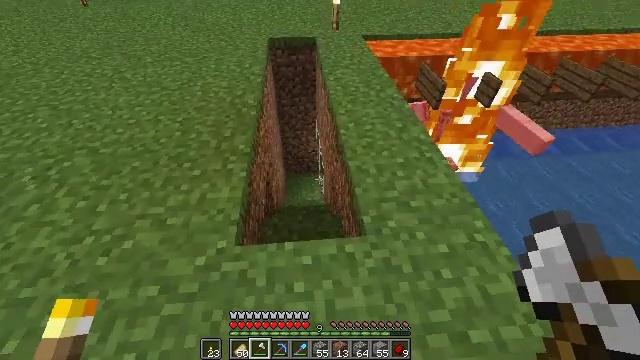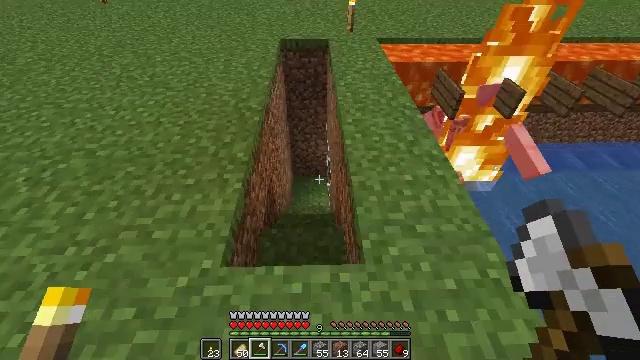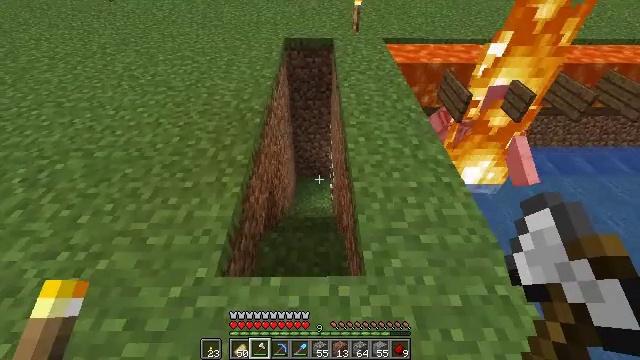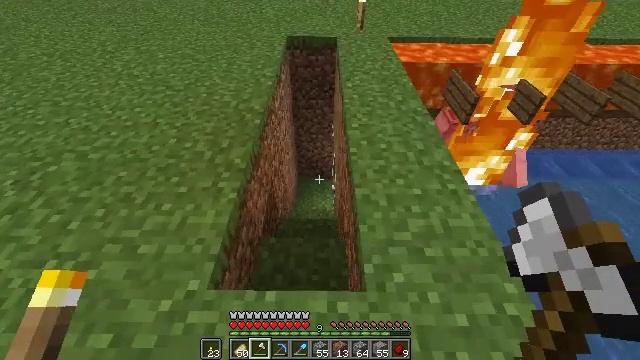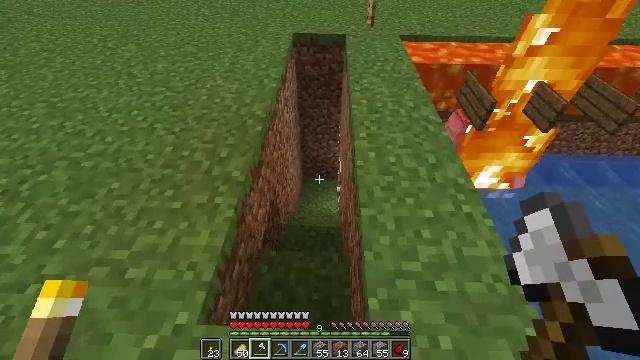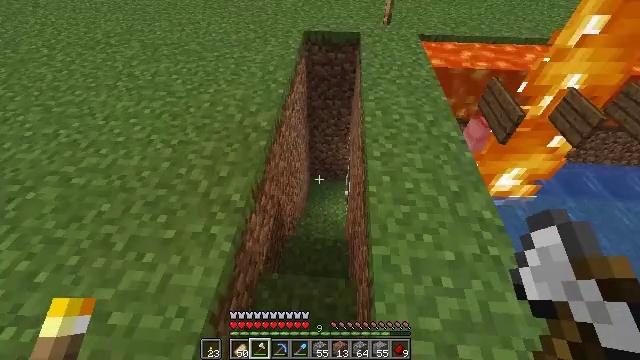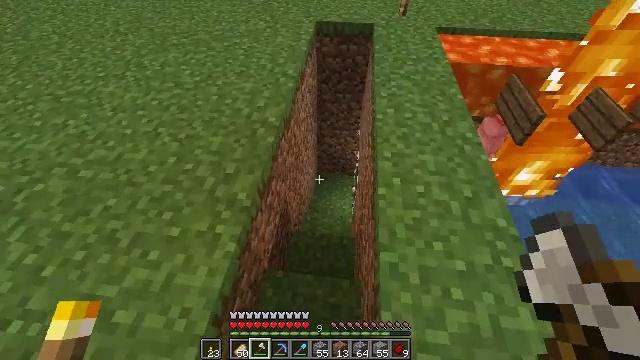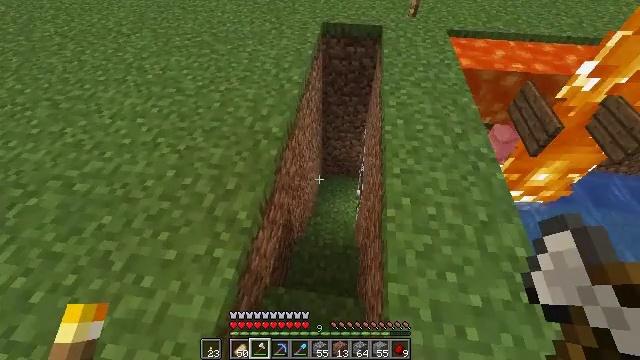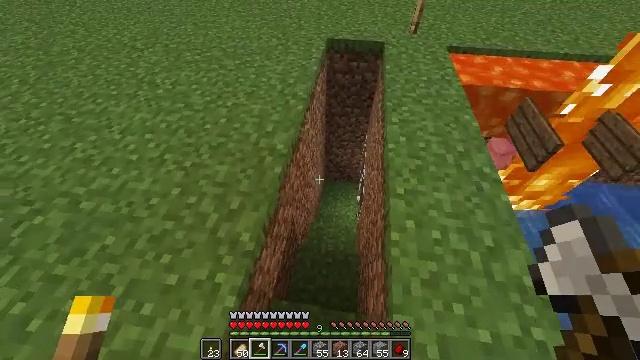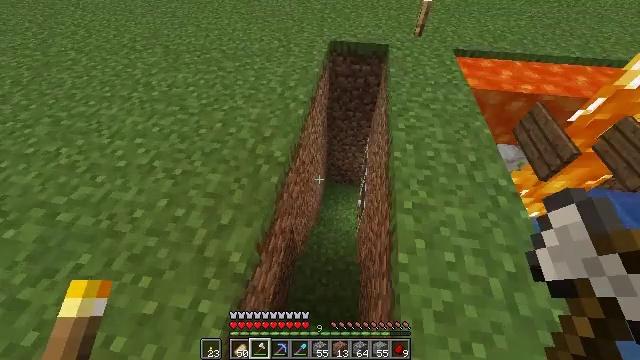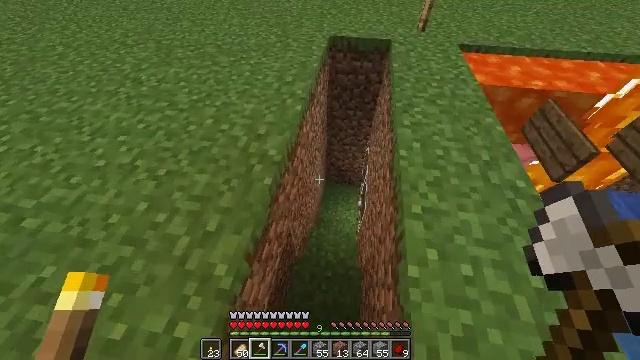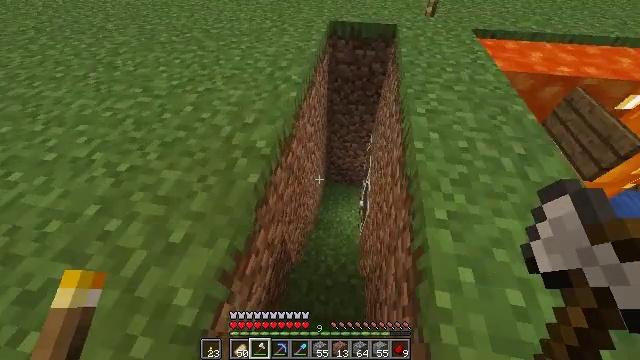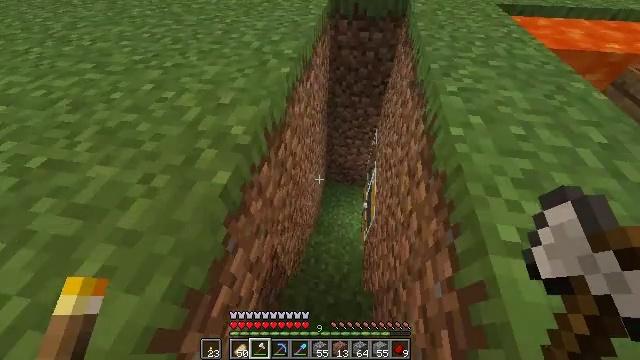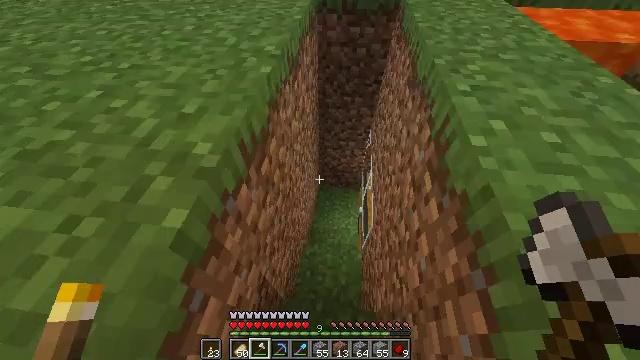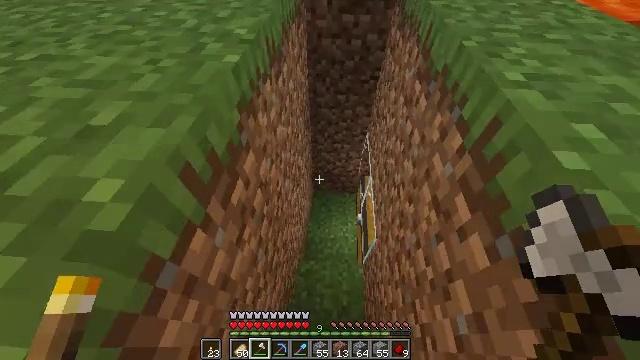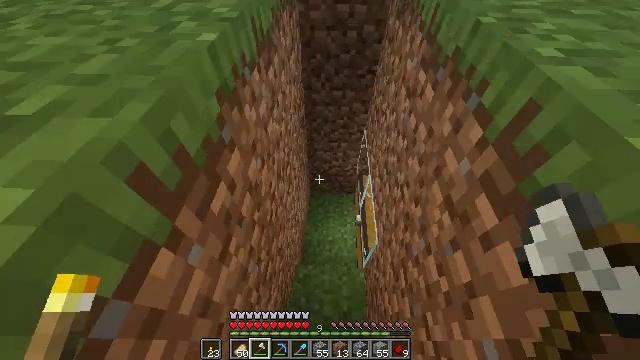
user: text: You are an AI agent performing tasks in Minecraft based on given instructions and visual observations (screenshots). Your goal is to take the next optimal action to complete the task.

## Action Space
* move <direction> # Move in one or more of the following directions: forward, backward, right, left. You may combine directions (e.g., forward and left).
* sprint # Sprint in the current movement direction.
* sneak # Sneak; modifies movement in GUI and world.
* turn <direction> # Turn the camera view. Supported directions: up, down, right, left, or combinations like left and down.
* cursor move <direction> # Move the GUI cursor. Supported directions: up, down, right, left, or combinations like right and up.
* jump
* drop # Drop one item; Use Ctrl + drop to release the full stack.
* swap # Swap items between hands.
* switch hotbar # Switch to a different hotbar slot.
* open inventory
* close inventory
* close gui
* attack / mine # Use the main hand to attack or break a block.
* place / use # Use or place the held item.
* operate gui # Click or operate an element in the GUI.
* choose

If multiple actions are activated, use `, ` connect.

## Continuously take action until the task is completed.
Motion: motion action
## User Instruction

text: Combine iron ingots and a stick on the crafting table to make a rail.
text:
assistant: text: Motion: move forward, turn left
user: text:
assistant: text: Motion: move forward, turn left
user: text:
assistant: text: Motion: move forward
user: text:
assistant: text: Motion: move forward, turn left and down
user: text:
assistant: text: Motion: move forward, turn left and down
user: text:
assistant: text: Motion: move forward, sprint, turn left and down
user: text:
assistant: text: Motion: move forward, sprint, turn left and down
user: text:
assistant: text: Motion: move forward, sprint
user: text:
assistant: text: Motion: move forward
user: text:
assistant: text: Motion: move forward
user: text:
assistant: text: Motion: move forward
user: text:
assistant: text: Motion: move forward, sprint
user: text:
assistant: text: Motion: move forward, sprint, turn right
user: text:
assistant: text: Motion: move forward, sprint, turn right
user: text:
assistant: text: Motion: move forward, turn right
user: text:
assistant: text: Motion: move forward, turn right
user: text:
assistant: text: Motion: move forward, turn right
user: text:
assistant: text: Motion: move forward
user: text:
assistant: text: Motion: move forward
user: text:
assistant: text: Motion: move forward
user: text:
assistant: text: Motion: move forward, turn right and up
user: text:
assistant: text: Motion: move forward, turn right and up
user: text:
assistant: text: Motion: move forward, turn right
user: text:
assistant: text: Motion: move forward, turn right
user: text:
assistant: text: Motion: move forward and move left
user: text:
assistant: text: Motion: move forward and move left, turn right
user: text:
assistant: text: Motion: move forward and move left, turn right
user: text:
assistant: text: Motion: move forward and move left, turn right
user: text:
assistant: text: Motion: move left, turn right
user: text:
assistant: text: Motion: move left, turn right